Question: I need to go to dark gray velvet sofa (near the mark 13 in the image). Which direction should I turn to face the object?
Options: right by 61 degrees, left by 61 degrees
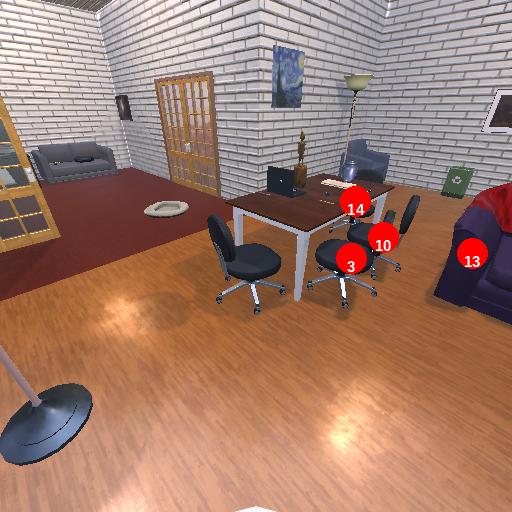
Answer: right by 61 degrees